Question: Good evening, if I can in some way to replace this picture in ionic start page ?
[]
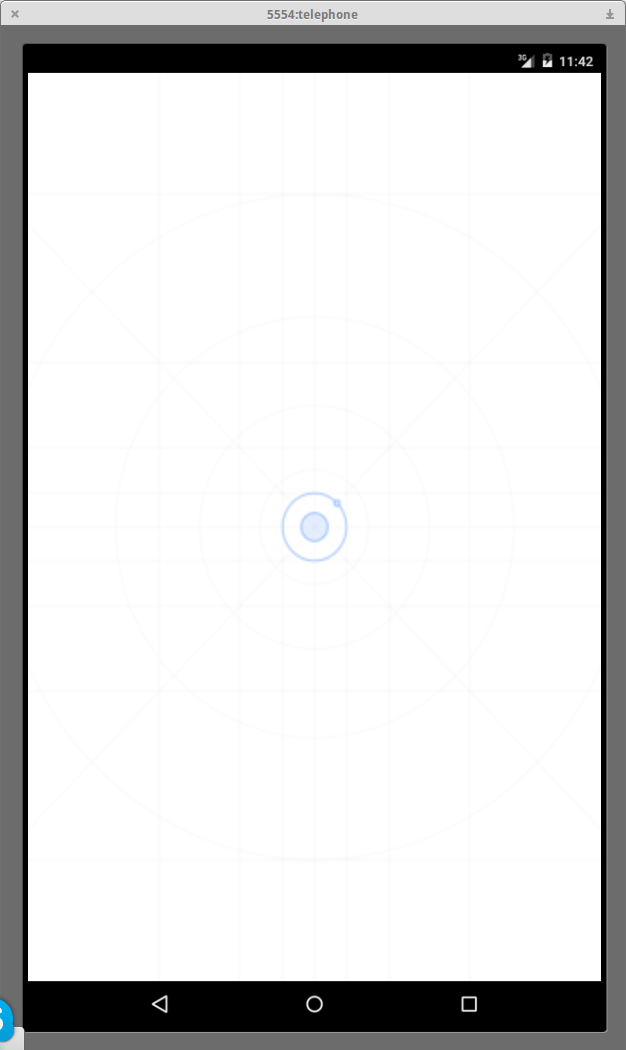
Answer: The splash screen image can be modified by adding a 'splash.png, splash.psd or splash.ai' file within the resources directory at the root of the project[The source image's minimum dimensions should be 2208x2208 px].So there is .
Then use below command from terminal,
'''
$ ionic resources --splash
'''
<URL>
<URL>